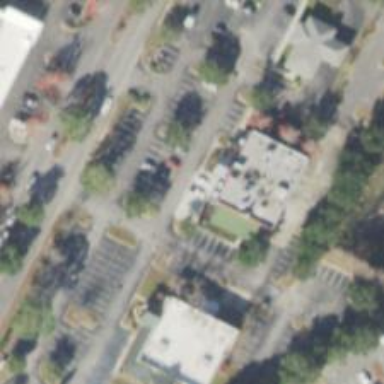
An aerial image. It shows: Parking space is available.